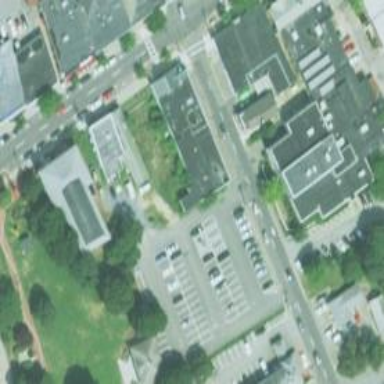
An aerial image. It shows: Parking space.